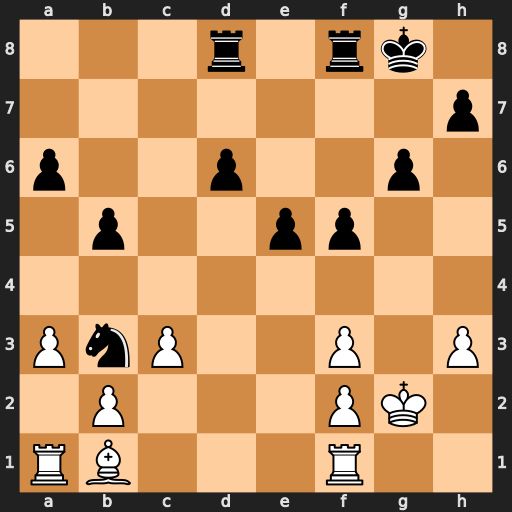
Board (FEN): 3r1rk1/7p/p2p2p1/1p2pp2/8/PnP2P1P/1P3PK1/RB3R2
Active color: w
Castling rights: -
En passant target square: -
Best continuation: Ba2 Kg7 Bxb3